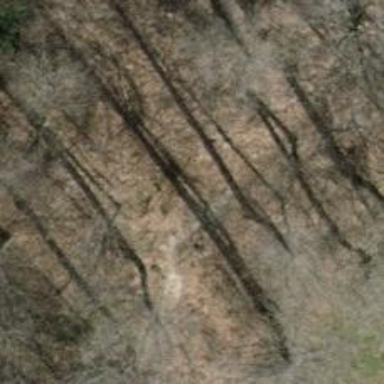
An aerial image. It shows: Dirt path.